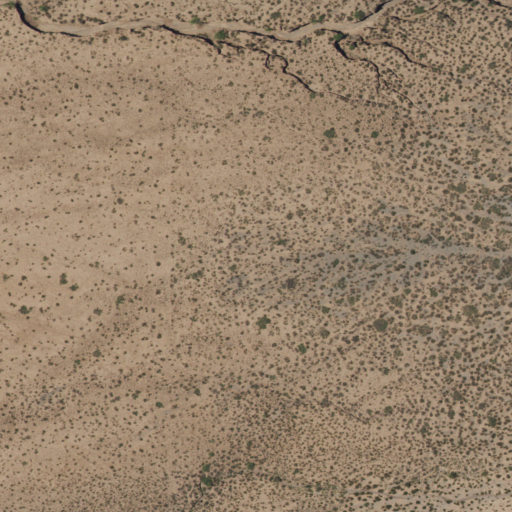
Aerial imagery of valley in New Mexico named Rancheria Canyon containing only shrub